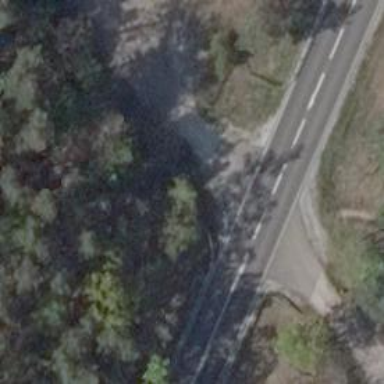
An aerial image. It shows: Emergency access point on the road.